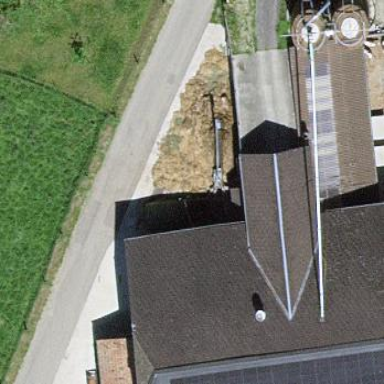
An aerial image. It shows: Farm building.